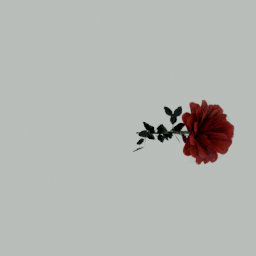
Label: nature